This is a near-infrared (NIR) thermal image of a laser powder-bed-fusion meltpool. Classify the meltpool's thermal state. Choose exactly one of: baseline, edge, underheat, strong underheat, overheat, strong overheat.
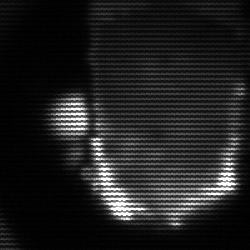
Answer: baseline